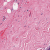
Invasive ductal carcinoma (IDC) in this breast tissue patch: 0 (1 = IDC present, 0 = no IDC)